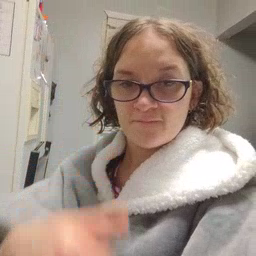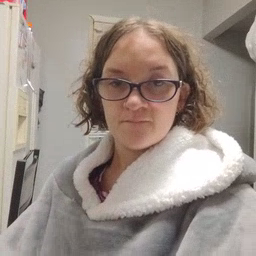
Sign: yourself